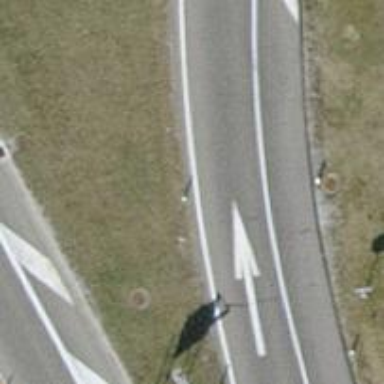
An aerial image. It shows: Asphalt trunk link road.